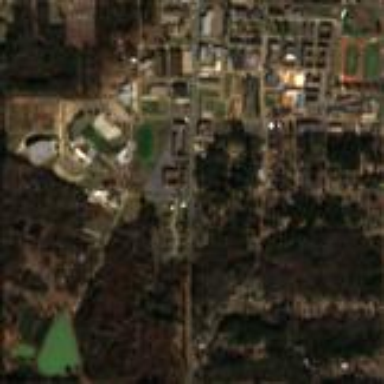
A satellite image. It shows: University.